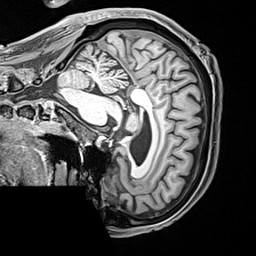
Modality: T1w
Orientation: sagittal
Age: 68
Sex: male
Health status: healthy
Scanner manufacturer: siemens
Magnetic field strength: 3 T
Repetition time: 2.4 s
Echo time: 0.00217 s